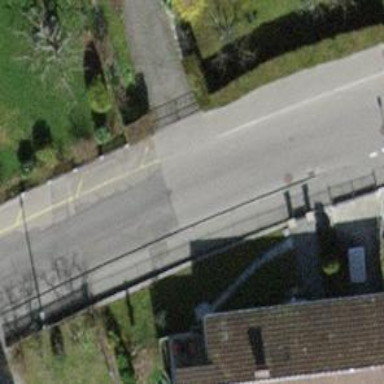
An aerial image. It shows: Residential road with asphalt surface. There are sidewalks on both sides of the road.